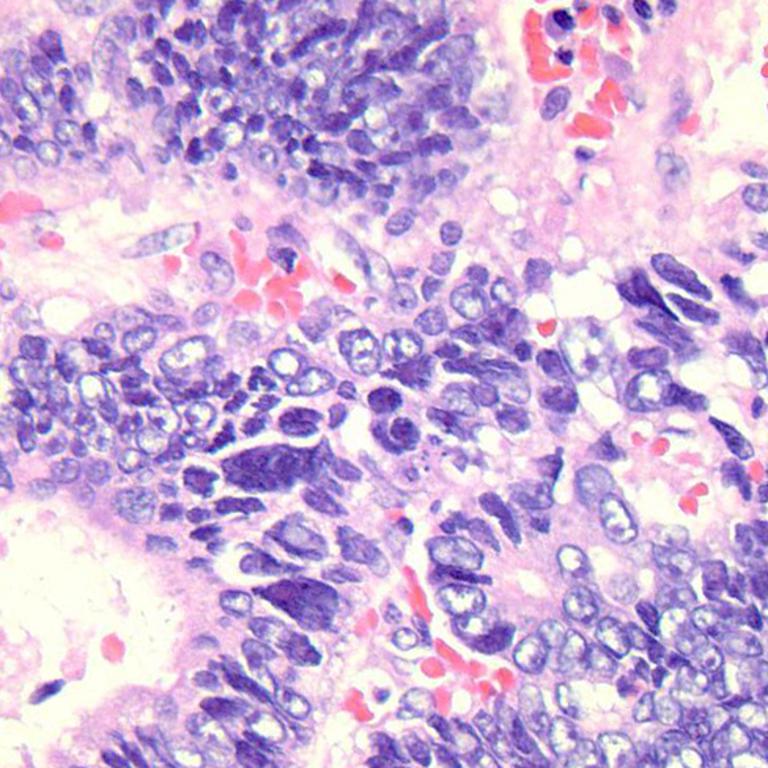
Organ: colon
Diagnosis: adenocarcinomas